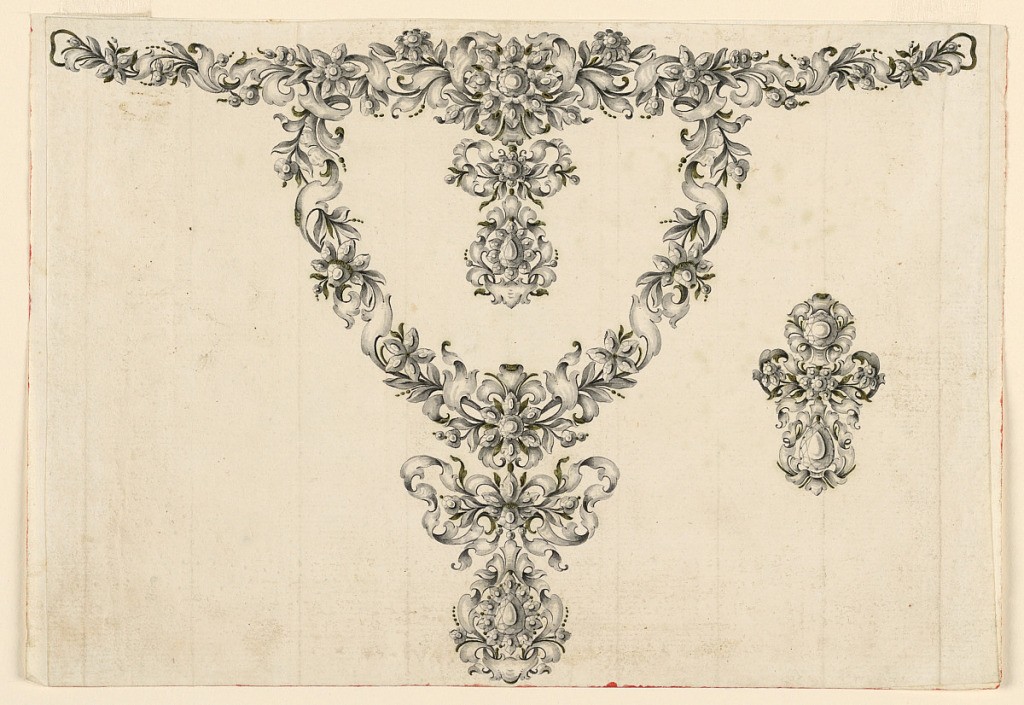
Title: Design for a Necklace and earring
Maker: Giovanni Sebastiano Meyandi, Italian, active 1762 - 1794
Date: ca. 1755
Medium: Pen and black ink, green watercolor, traces of graphite Support: cream-colored laid paper, mounted
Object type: Drawing
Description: Horizontal rectangle. A garland of blossoms, naturalistic and fantastic leaves. In the center a kind of palmette from which an escutcheon and a palmette are hanging. Semicircular chain with similar pendants, is hanging down. At right: the earring: above a circular escutcheon, in the center a knot; below a palmette.